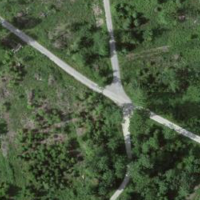
EUNIS habitat code: 44
Species observed at this site:
Cirsium arvense